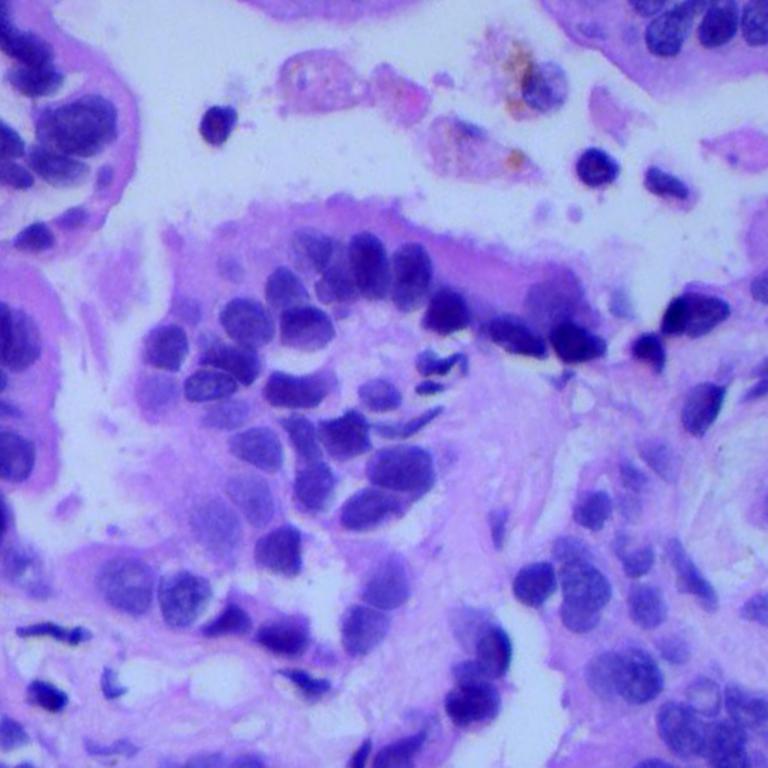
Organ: lung
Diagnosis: adenocarcinomas